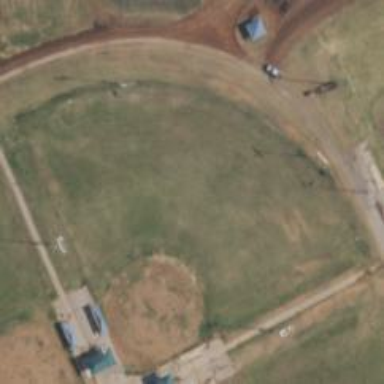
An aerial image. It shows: Baseball pitch for leisure land.